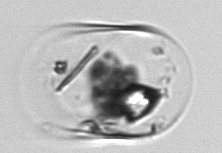
Label: Guinardia_flaccida